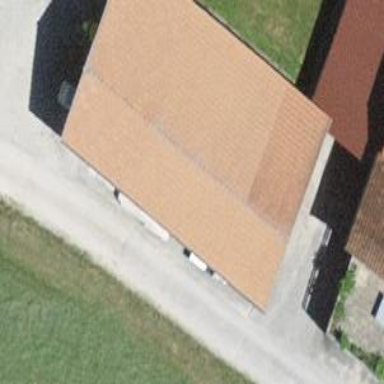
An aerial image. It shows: Rural barn.